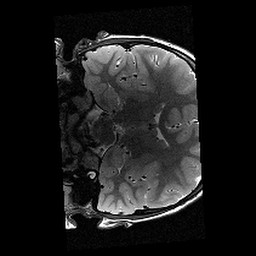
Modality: T2w
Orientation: coronal
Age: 9
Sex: male
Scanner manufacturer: siemens
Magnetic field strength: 3 T
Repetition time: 9.23 s
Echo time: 0.067 s